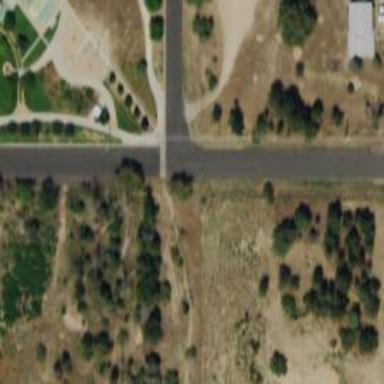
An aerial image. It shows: Residential road with separate asphalt sidewalk.